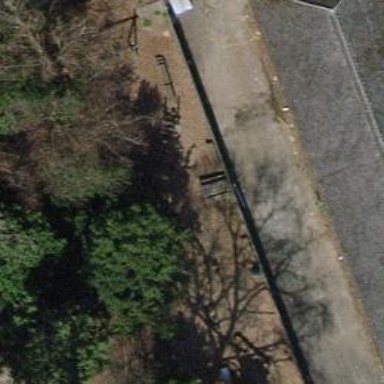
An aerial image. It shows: Picnic table located in leisure land area.